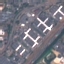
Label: Industrial